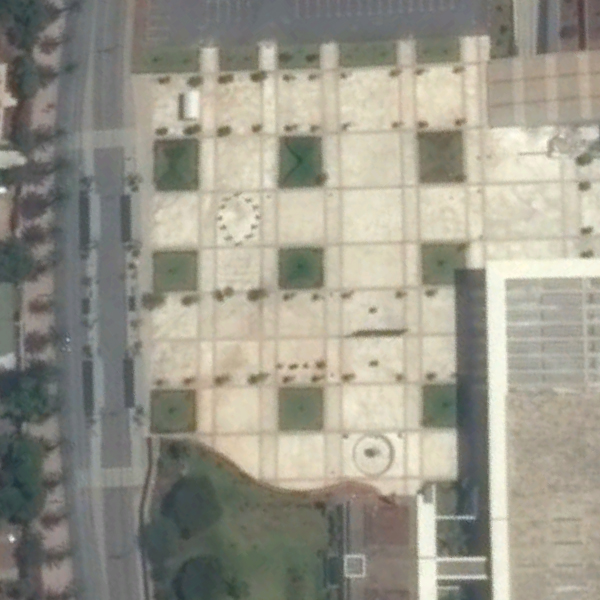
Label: Square